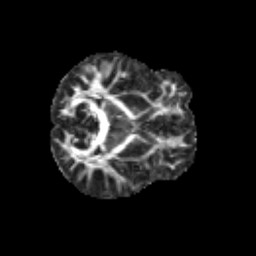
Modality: FA
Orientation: axial
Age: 10
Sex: male
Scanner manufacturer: siemens
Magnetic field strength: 3 T
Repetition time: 3.8 s
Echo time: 0.07 s